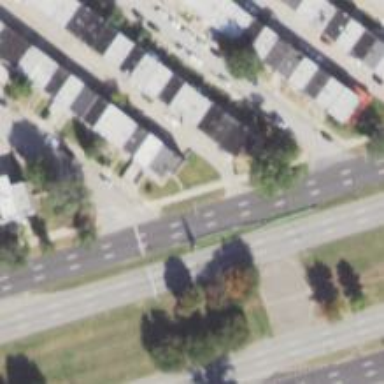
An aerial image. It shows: Alley classified as service road.